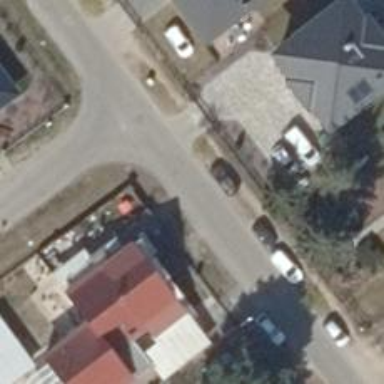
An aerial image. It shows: Footway along the road.